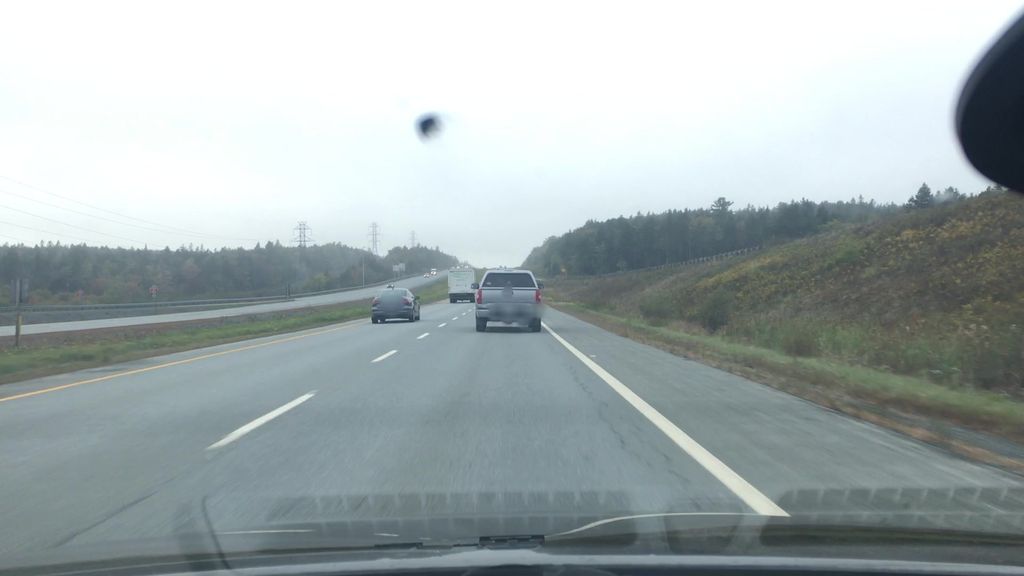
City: halifax